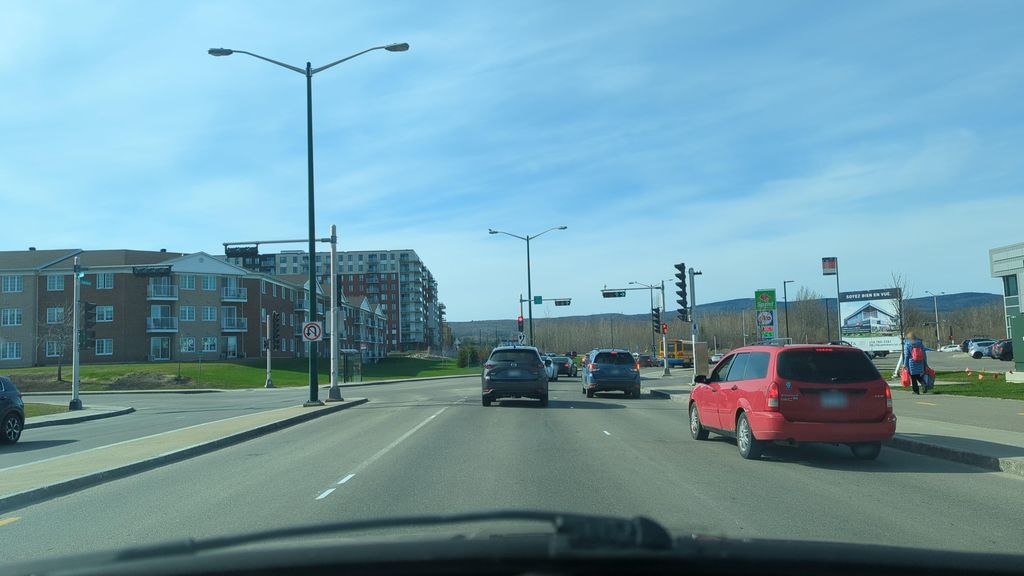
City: quebec_city